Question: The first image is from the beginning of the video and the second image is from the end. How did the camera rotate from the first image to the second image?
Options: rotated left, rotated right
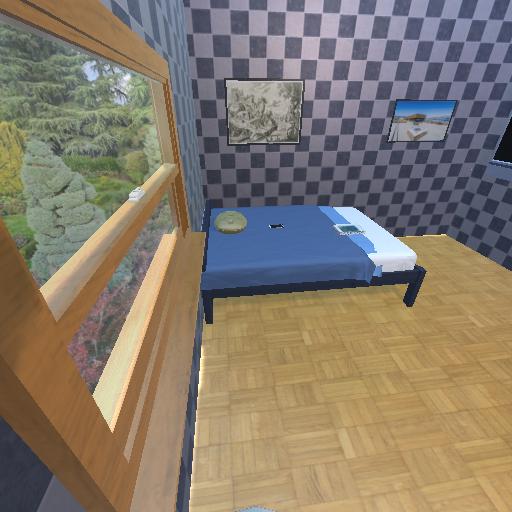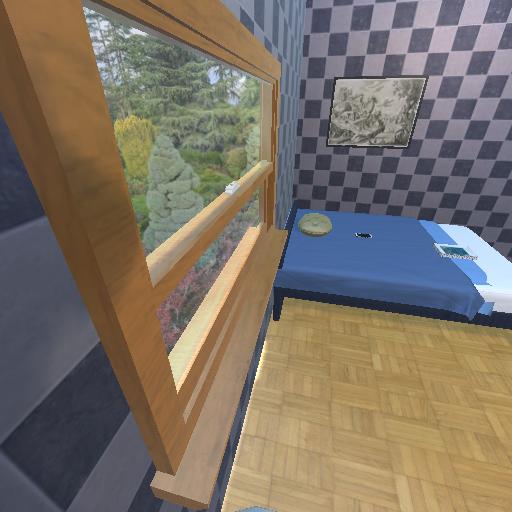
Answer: rotated left